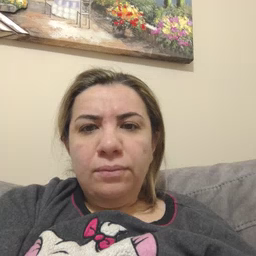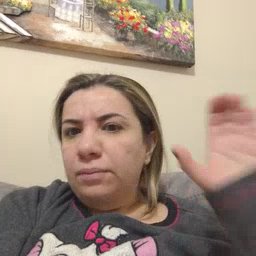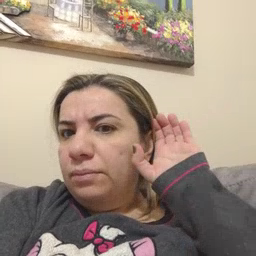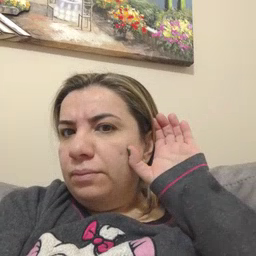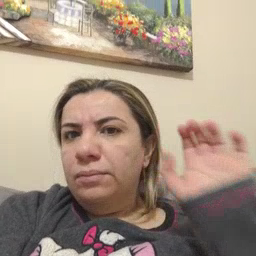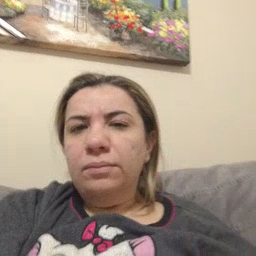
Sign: listen